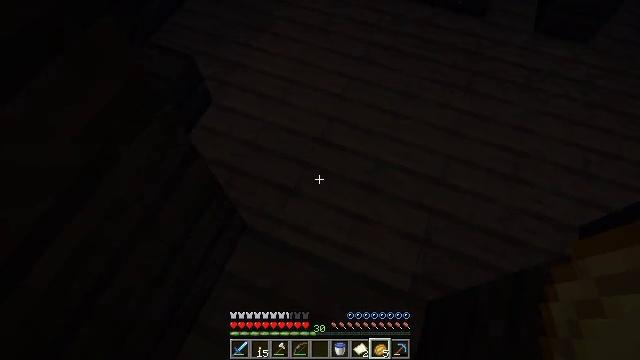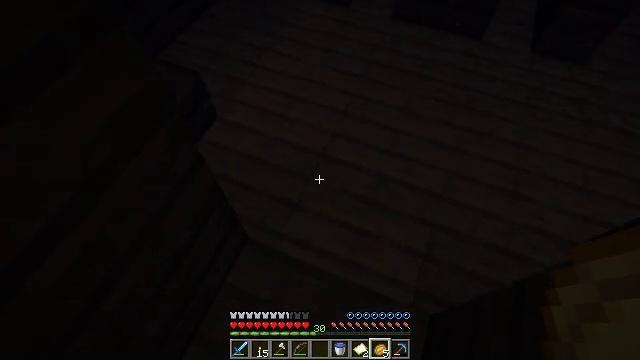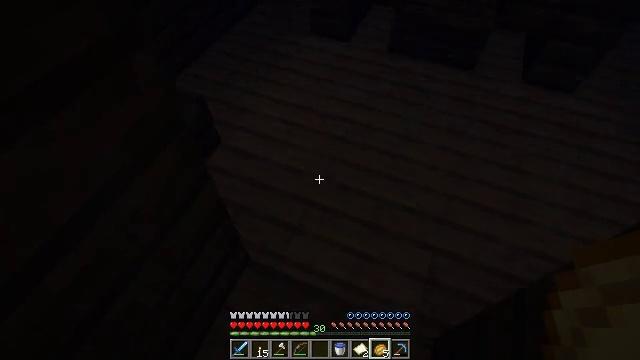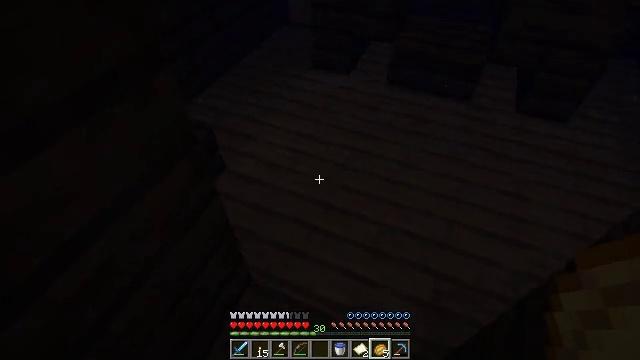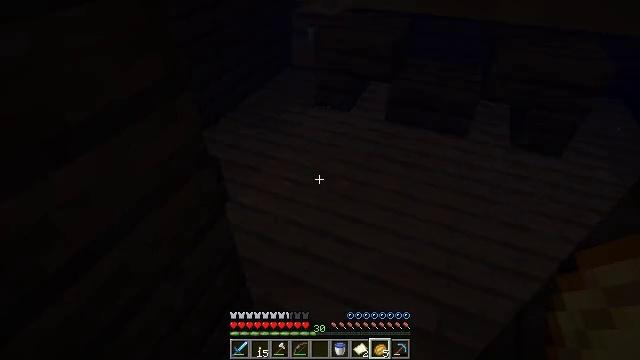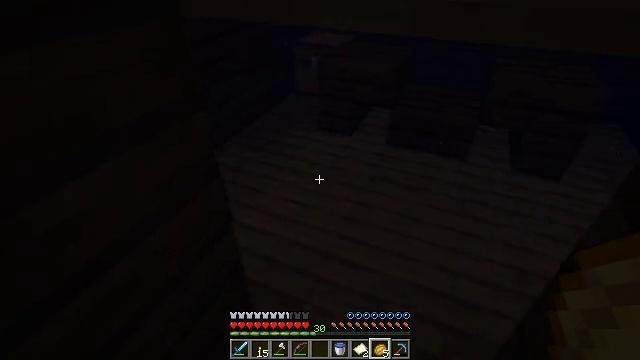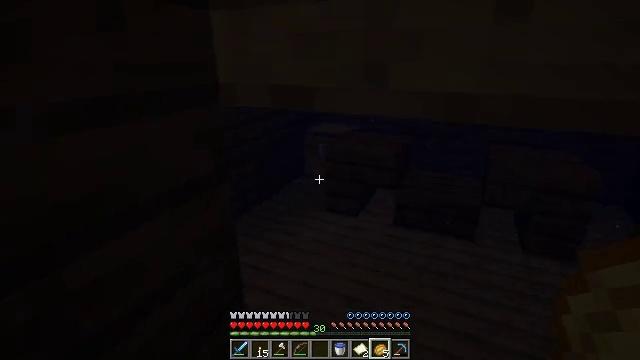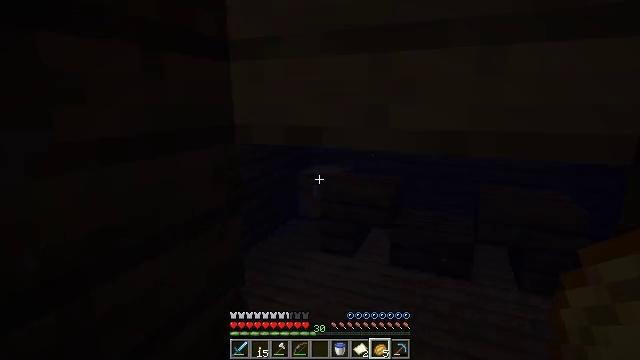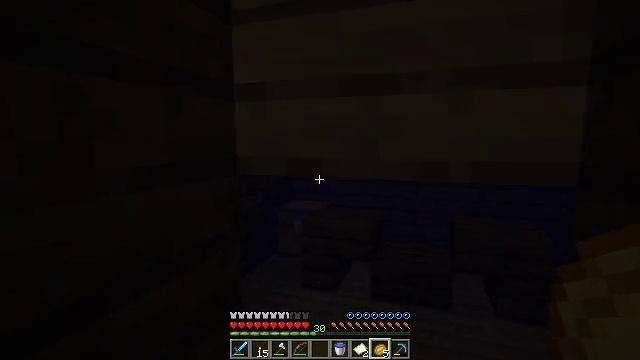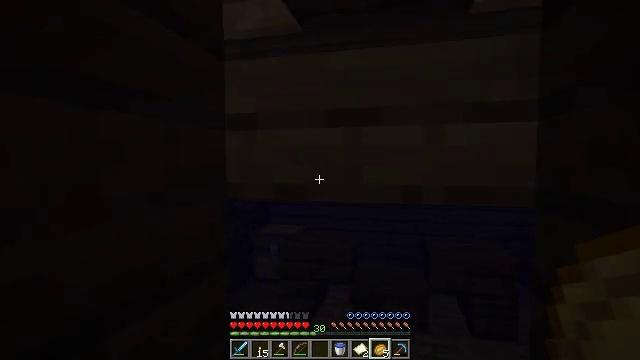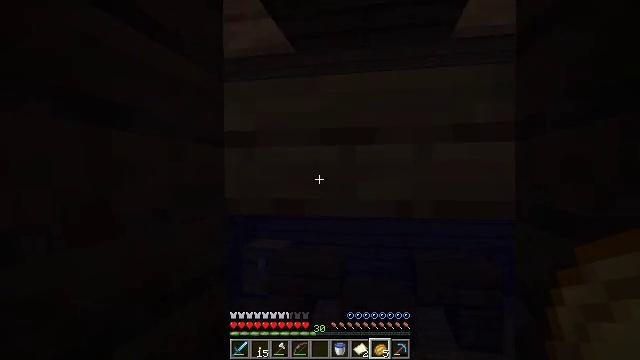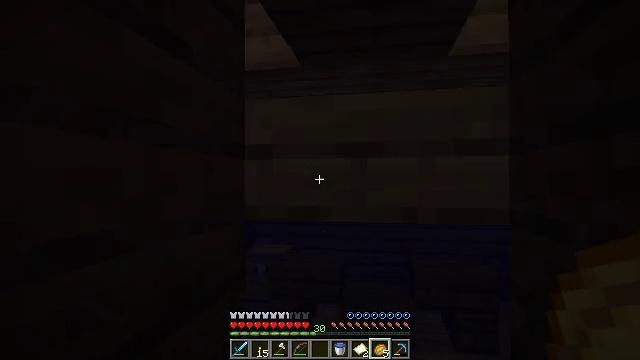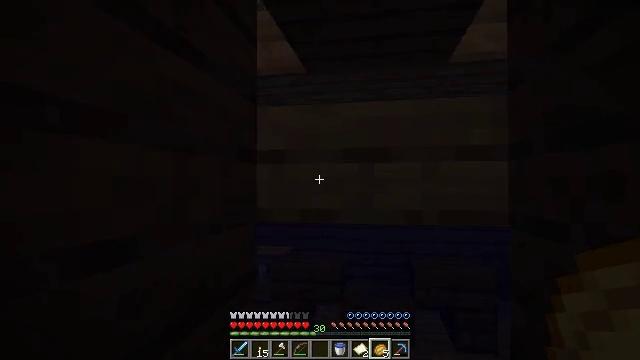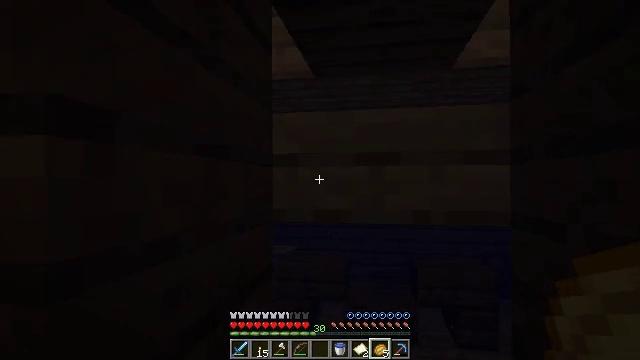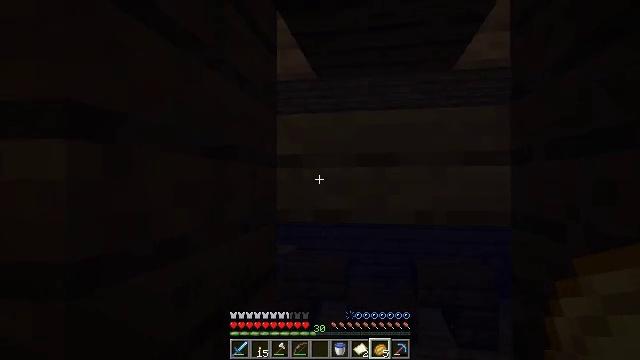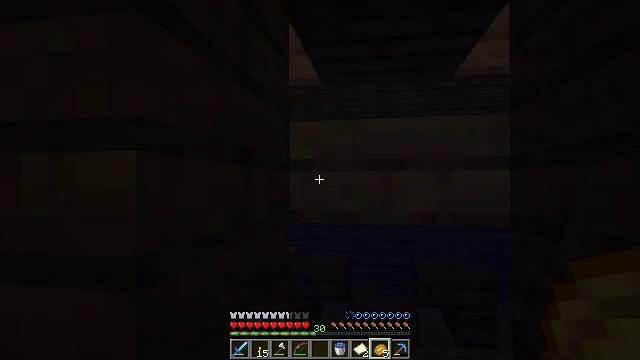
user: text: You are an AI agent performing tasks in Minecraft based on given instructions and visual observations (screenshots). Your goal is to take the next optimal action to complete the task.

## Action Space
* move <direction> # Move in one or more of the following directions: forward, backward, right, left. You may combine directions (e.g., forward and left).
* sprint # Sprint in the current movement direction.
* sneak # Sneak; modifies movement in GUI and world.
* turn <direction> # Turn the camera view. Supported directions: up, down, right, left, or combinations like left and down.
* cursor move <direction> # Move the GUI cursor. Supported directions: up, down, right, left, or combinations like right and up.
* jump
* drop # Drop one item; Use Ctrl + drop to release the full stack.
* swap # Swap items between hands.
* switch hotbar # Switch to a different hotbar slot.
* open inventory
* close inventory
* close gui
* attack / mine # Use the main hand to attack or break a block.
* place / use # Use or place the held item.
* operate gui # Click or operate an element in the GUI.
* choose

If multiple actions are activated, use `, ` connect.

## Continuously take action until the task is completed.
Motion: motion action
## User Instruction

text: Attack the spruce slab to remove it.
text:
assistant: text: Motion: move back, turn up
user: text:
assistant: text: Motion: move back, turn up
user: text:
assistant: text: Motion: move back, turn up
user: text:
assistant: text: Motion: move back, turn up
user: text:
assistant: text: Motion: move back, turn up
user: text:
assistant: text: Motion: move back and move left, turn up
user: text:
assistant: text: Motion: move back and move left, turn right and up
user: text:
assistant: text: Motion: move back and move left, turn right and up
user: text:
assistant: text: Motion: move back and move left, turn right and up
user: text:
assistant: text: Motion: move back and move left, turn right and up
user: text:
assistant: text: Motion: move back and move left, turn up
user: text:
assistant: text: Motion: move back and move left
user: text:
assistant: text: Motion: move back and move left
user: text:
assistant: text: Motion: move back and move left
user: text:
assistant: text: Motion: move back and move left
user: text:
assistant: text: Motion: move back, turn right and up
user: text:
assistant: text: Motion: move back, turn right and up
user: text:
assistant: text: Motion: turn right and up, jump
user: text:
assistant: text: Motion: jump
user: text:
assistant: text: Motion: jump
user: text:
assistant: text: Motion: jump
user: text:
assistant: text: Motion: jump
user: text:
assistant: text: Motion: jump
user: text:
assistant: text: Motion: jump
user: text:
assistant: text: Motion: jump
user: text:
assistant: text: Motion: jump
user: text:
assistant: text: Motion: jump
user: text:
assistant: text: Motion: jump
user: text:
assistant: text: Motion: jump
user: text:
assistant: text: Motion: jump